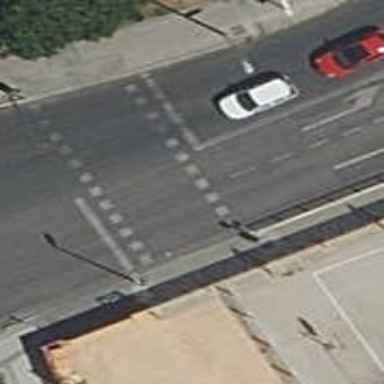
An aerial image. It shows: Traffic signals at road crossing.